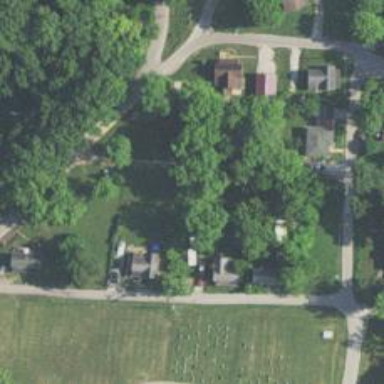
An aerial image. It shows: Alley classified as service road.